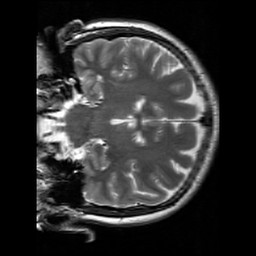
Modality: T2w
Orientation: coronal
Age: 28
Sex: male
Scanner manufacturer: siemens
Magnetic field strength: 3 T
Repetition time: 7 s
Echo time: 0.09 s